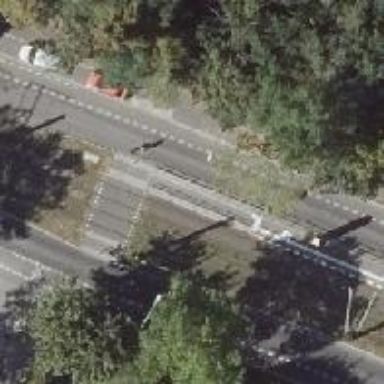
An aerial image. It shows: Unmarked crossing on asphalt footway.